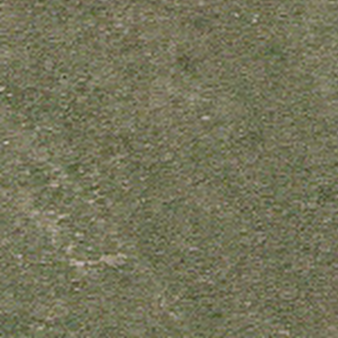
Label: other